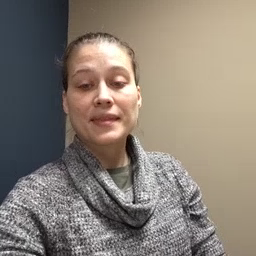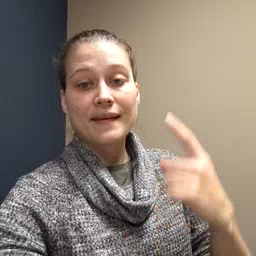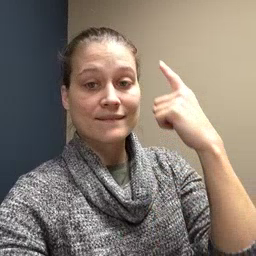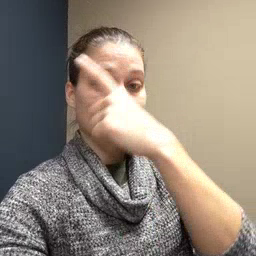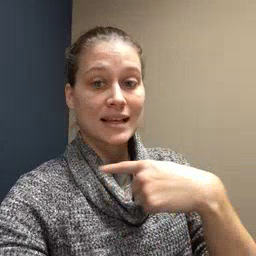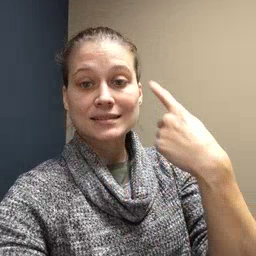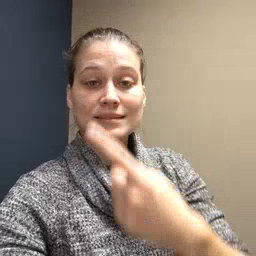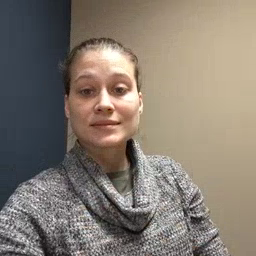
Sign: face